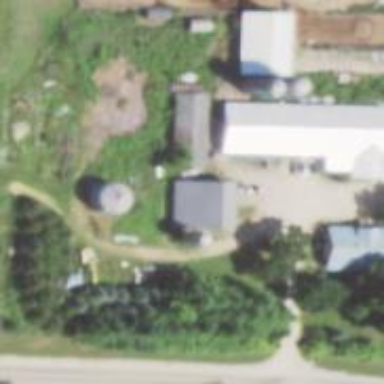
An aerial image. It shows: Silo.